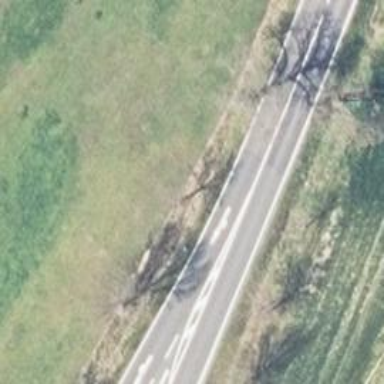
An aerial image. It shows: Primary road with asphalt surface.